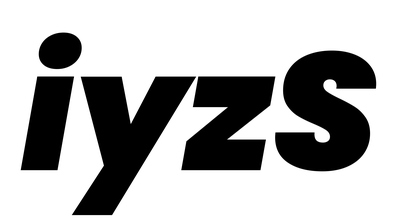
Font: Poppins-BlackItalic